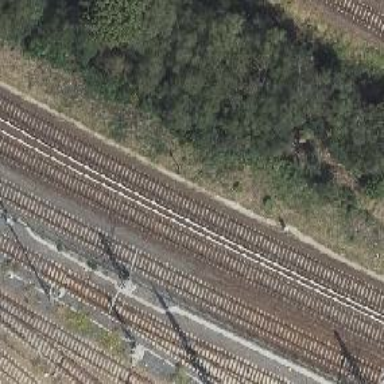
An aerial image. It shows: Light rail electrified railway with power from the bottom.